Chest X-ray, PA view. Patient: 50 years old, sex F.
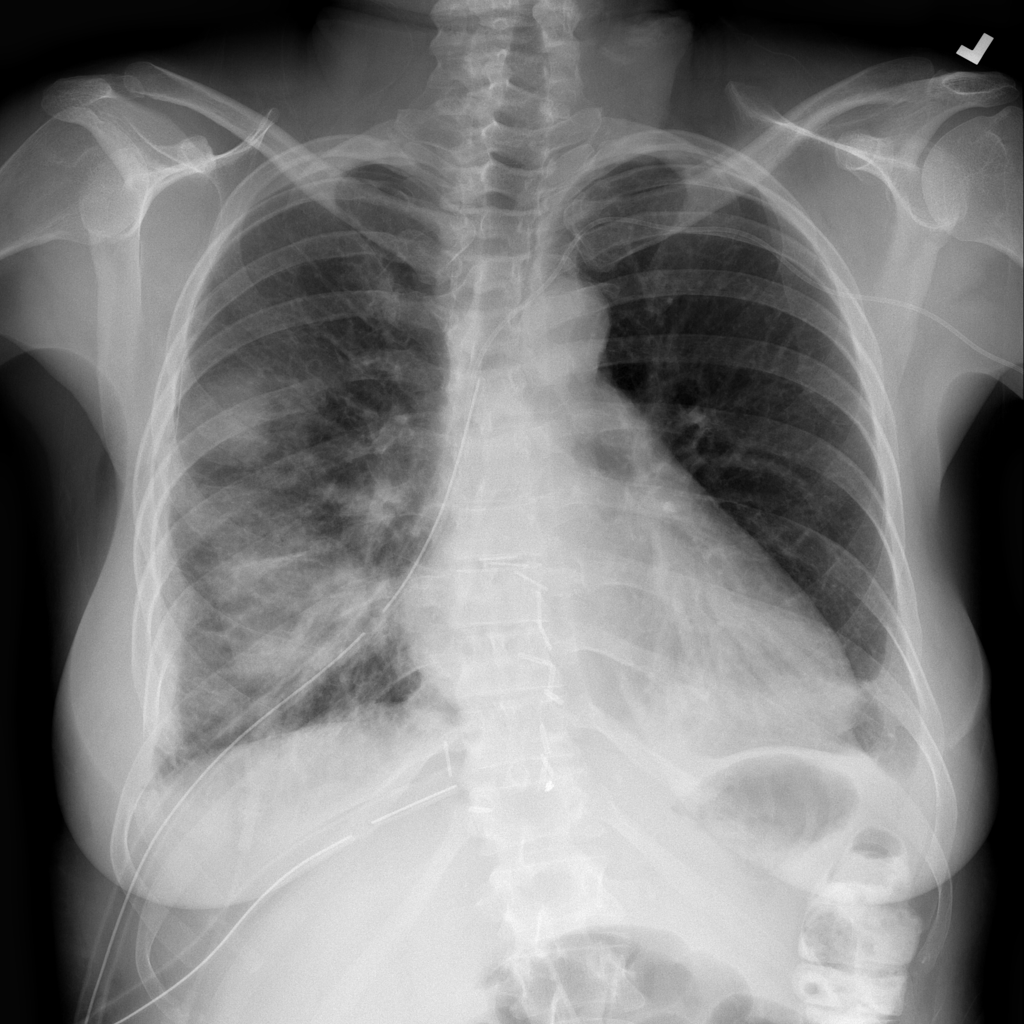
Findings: Pneumothorax